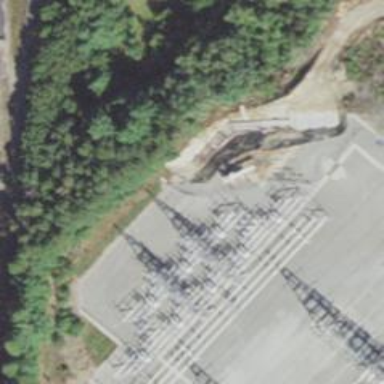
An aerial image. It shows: Switch used for power control.